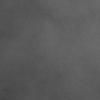
Atmospheric dust classification: dusty